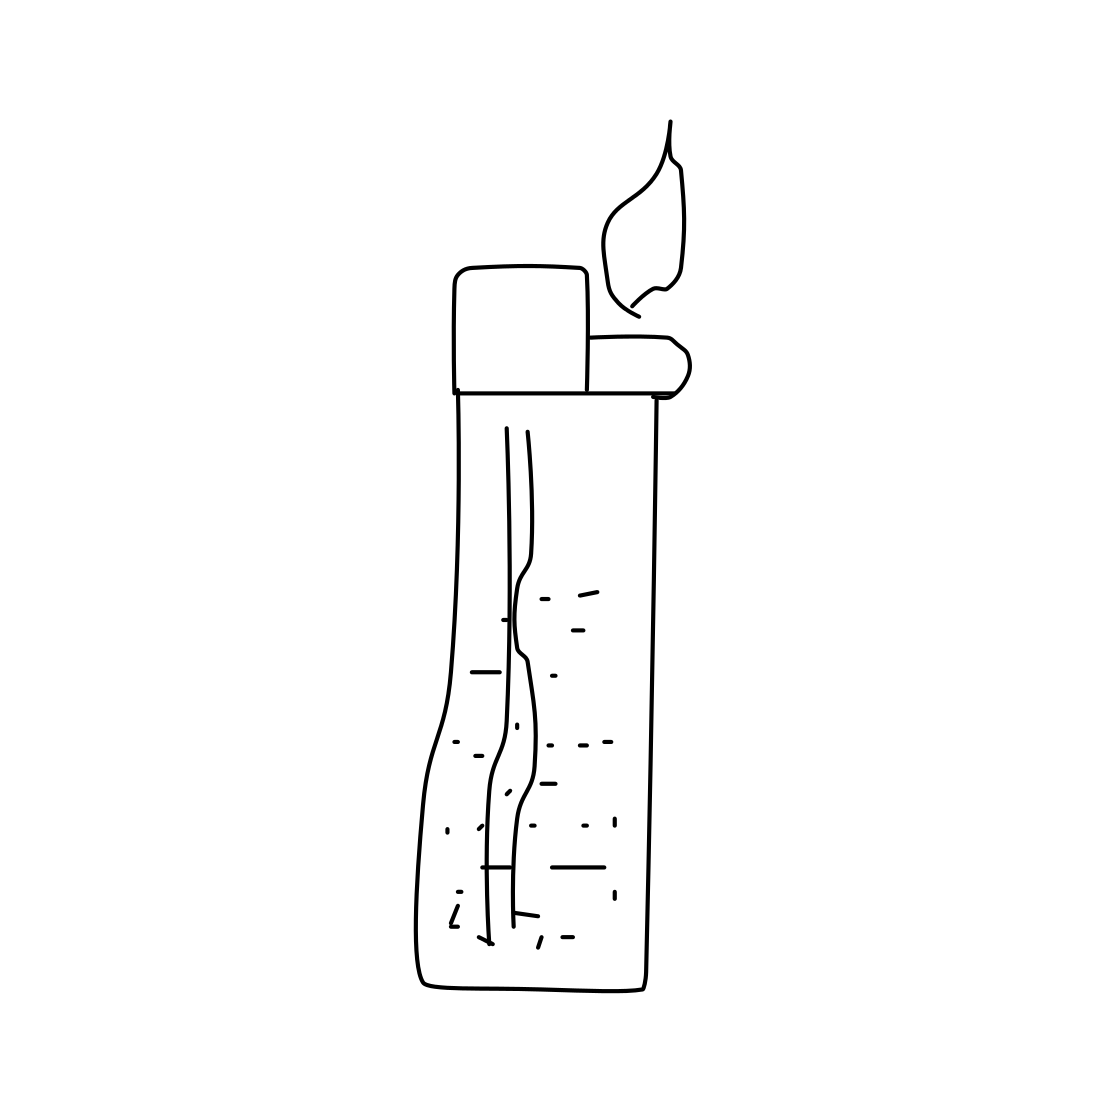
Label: lighter